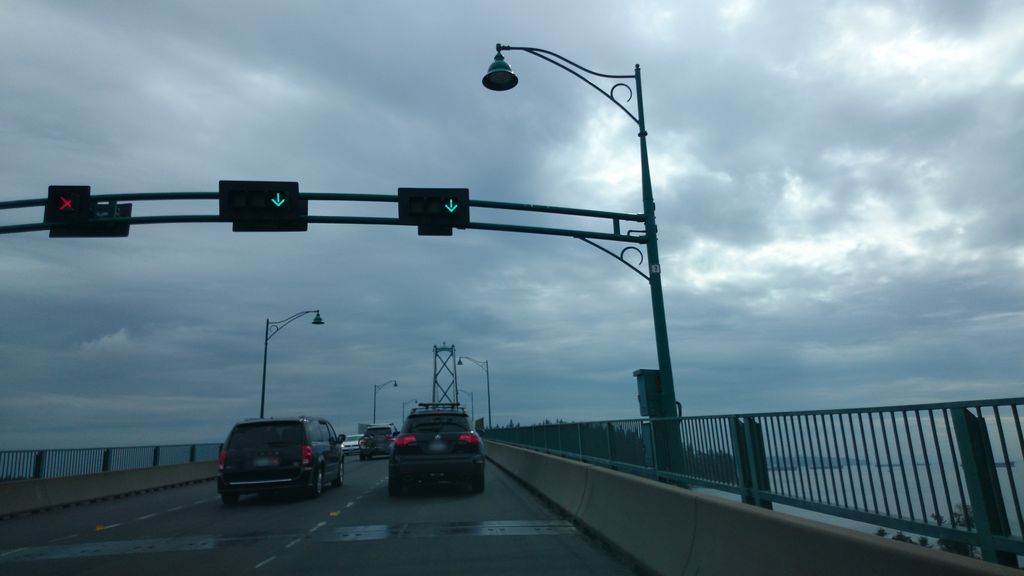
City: vancouver